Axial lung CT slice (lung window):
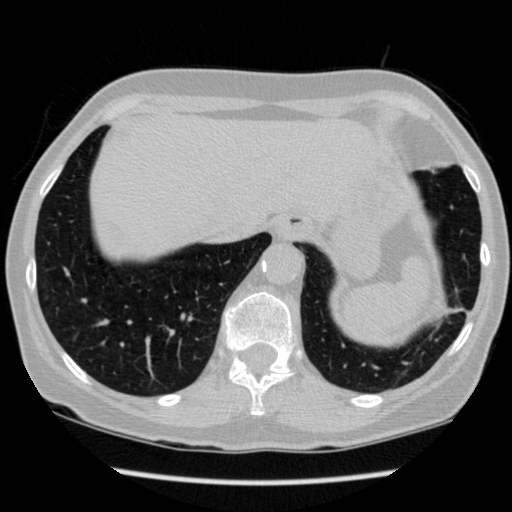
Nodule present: no